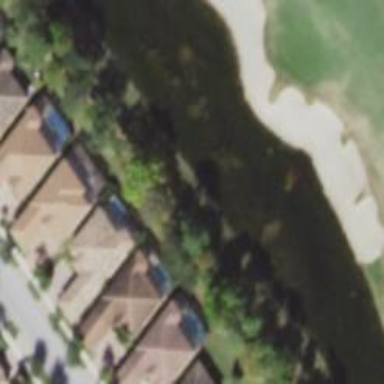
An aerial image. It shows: Golf bunker filled with natural sand.